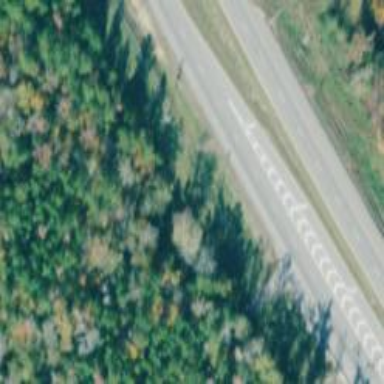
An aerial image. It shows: Asphalt trunk highway.